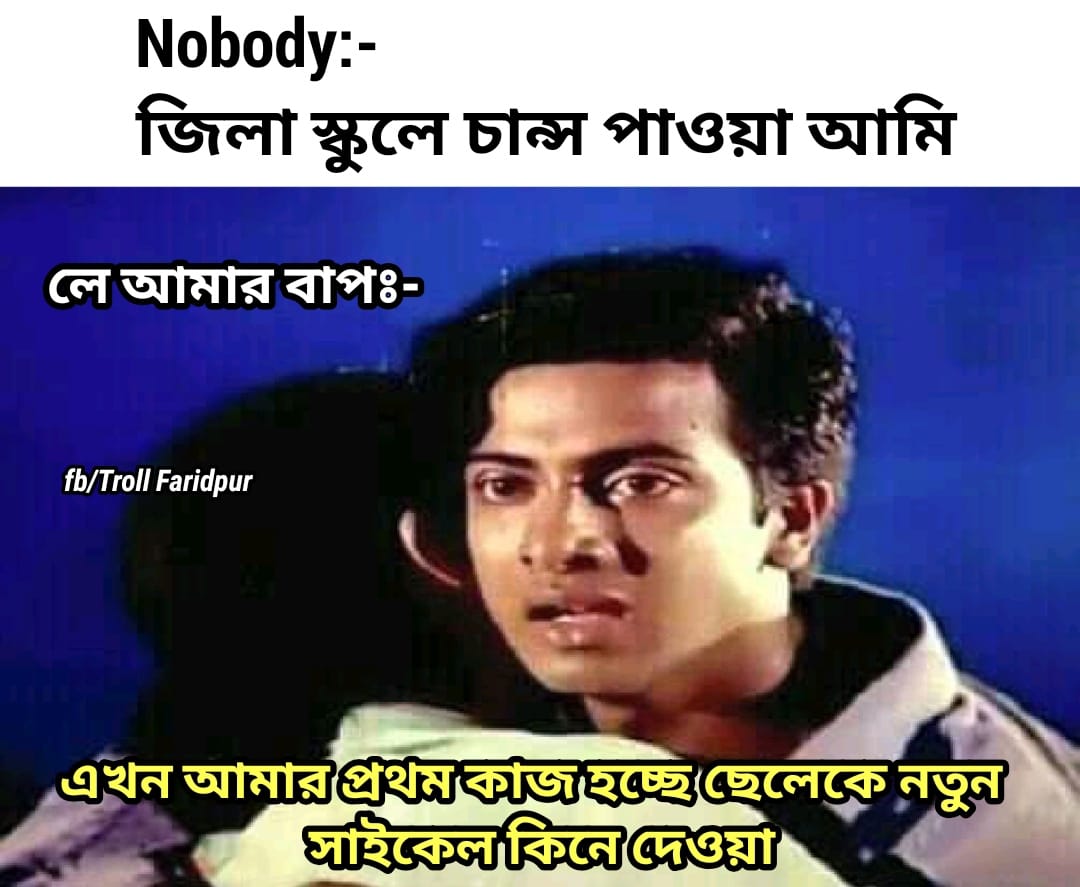
Caption: Nobody :-   জিলা স্কুলে চান্স পাওয়া আমি    লে আমার বাপঃ    এখন আমার প্রথম কাজ হচ্ছে ছেলেকে নতুন সাইকেল কিনে দেওয়া
Label: non-hate